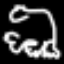
Label: frog